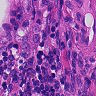
Metastatic tissue present: yes